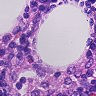
Metastatic tissue present: no